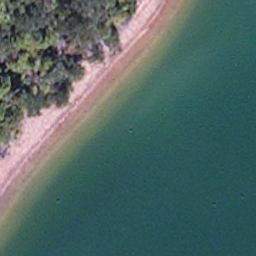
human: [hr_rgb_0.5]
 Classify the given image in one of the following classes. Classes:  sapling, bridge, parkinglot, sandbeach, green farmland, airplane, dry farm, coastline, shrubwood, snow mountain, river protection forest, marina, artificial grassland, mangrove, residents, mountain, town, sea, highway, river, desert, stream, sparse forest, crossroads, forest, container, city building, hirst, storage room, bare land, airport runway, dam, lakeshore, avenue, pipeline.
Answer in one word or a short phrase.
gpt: lakeshore